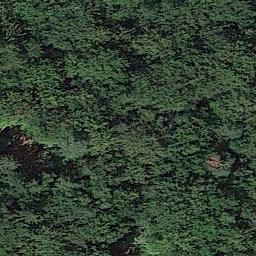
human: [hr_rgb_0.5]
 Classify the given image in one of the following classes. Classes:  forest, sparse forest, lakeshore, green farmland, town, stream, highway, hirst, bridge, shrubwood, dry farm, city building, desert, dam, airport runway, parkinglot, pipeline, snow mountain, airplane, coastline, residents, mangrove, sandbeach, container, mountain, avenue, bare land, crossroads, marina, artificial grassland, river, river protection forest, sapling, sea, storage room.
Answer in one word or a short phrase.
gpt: forest